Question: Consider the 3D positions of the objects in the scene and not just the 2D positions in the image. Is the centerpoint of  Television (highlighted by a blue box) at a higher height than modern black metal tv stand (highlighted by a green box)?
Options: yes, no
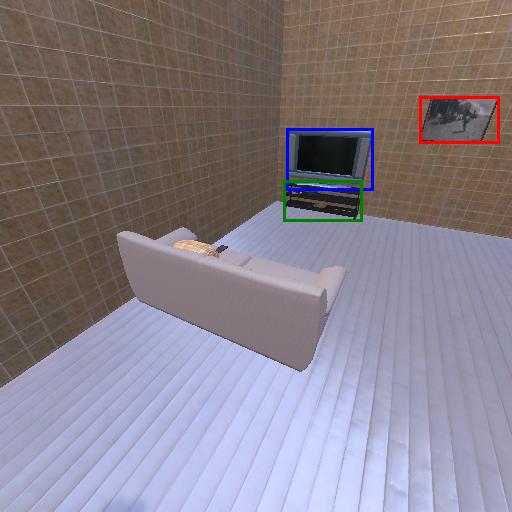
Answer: yes